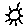
Label: sun